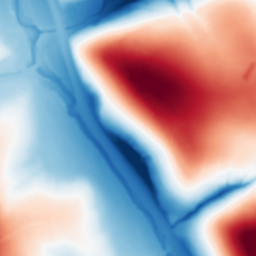
Category: multiscale
Decomposition family: dog_multiscale
Decomposition parameters: sigma_ratio: 2
n_scales: 6
base_sigma: 1
Upsampling method: linear_exact
Upsampling parameters: scale: 4
Upsampling scale: 4